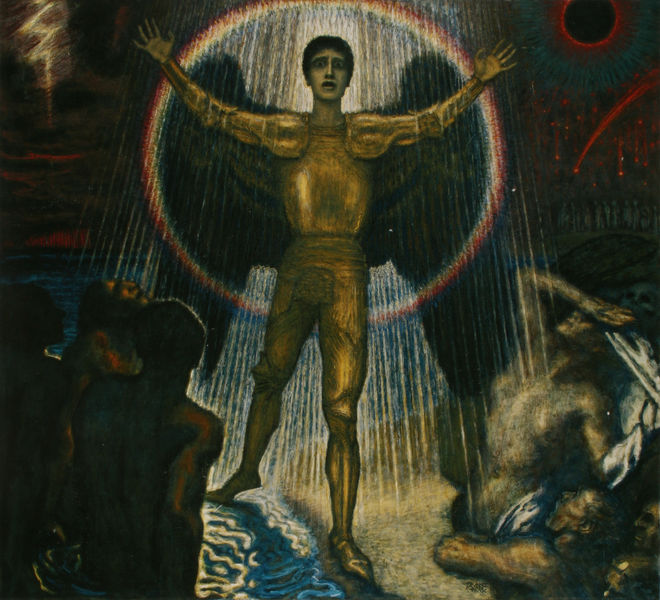
Titel: Der Engel des Gerichts
Künstler: Franz von Stuck
Standort: München
Institution: Künstlerhaus am Lenbachplatz
Schlagwörter: adler, akt, blau, dunkel, flügel, gewitter, gott, held, himmel, kopf, lendenschurz, mann, nackt, wasser, wolken, fluss, gelb, grün, menschen, bunt, frau, geste, hell, licht, mund, männer, rücken, schwarz, weiss, rot, tuch, malerei, symbolismus, jung, arm, arme, augen, mensch, stehen, tod, hände, bach, erde, sonne, gold, haare, kreis, rund, engel, beine, wellen, moderne, modern, angst, jugendstil, metall, halbnackt, junge, regen, mond, panzer, offen, glaube, strahlen, sterne, jugenstil, schrecken, kreise, kunst, ritter, rüstung, lichtstrahlen, schein, triumph, jüngling, heiligenschein, totenkopf, geblendet, nimbus, apokalypse, blitz, jüngstes gericht, vision, schwingen, erscheinung, zentrum, aufbruch, golden, heilig, welt, erzengel, unheimlich, sieger, auferstehung, verkündigung, michael, botschaft, ausbreiten, regenbogen, künstlich, strahlenkranz, gabriel, weltuntergang, mondfinsternis, sonnenfinsternis, heroismus, blendung, mensvhen, verheißung, bacon, blauschwarz, sternenregen, todesengel, roboter, blendend, heros, lichtkreis, neue zeit, sternenschauer, sternschnupee